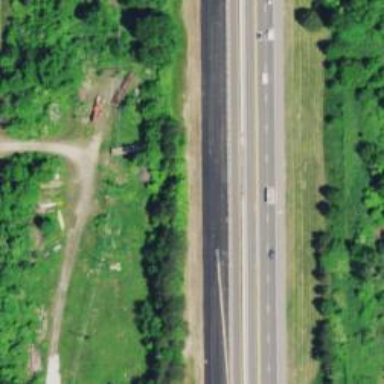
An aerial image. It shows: Motorway.